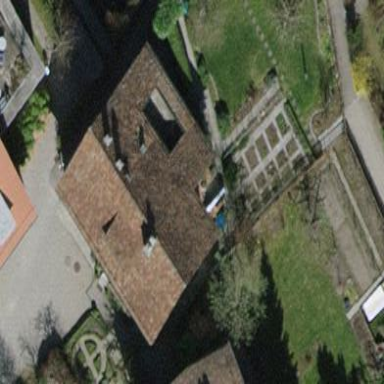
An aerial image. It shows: Building with tiled roof.